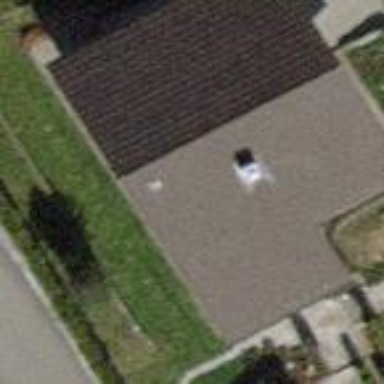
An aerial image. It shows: Detached building.